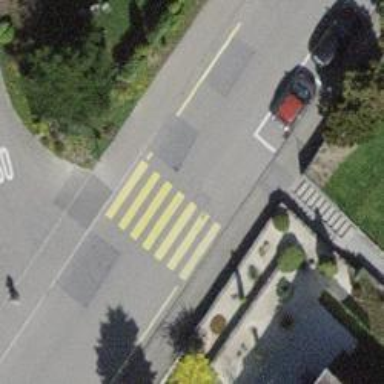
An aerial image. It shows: Uncontrolled zebra crossing on the road.